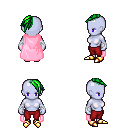
a pixel art fantasy rpg character, female body template, dark elf, purple skin, pink cape, red pants, green long mohawk hairstyle, white cloth bandages, gold boots, four views (front, back, left, right), 2x2 character sprite sheet, small pixel art, hard edges, no anti-aliasing